Field crop: maize
Growth stage: 2
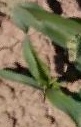
Species: maize